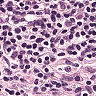
Metastatic tissue present: yes